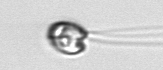
Label: flagellate_morphotype1